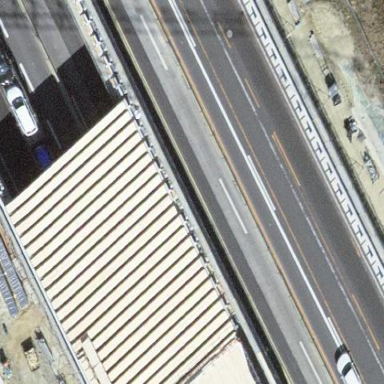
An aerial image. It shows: Bridge with beam structure.